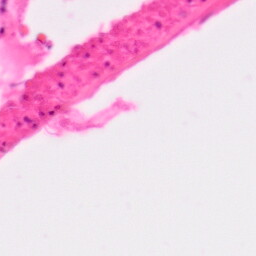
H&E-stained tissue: Colon